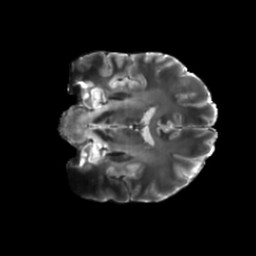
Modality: T2w
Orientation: coronal
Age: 25
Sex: female
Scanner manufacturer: siemens
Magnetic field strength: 6.98 T
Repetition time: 7.776 s
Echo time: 0.076 s